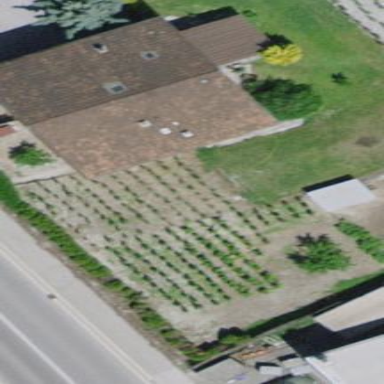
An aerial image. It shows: Vineyard with grape crops.